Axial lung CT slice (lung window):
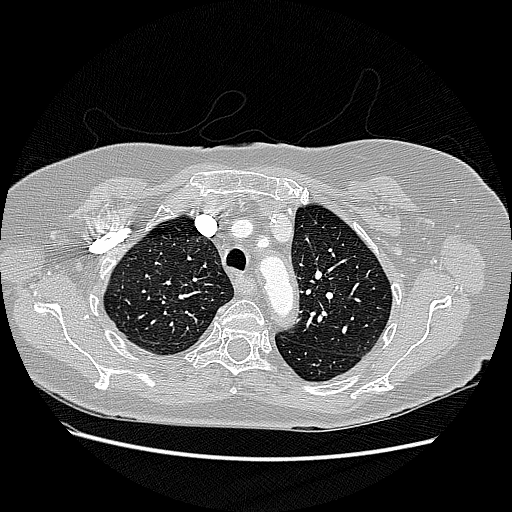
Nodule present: no